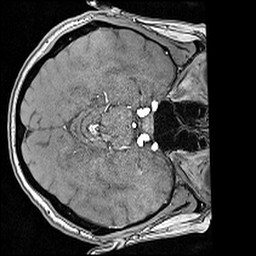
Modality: angio
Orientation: axial
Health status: ill
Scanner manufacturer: siemens
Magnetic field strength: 3 T
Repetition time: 0.023 s
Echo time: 0.00418 s